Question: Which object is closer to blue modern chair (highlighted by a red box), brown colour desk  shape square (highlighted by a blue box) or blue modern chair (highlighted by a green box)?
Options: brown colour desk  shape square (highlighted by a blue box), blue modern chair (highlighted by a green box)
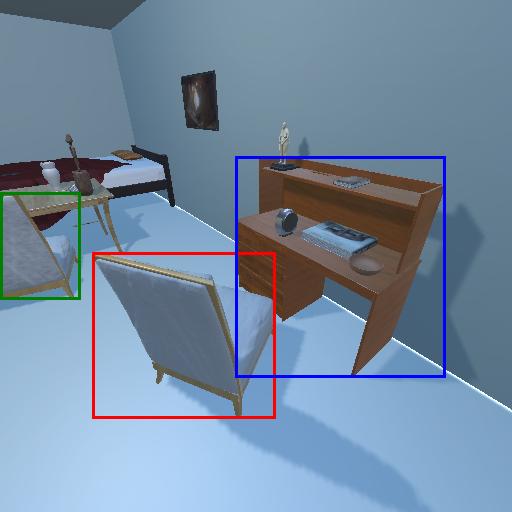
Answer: brown colour desk  shape square (highlighted by a blue box)